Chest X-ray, PA view. Patient: 38 years old, sex M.
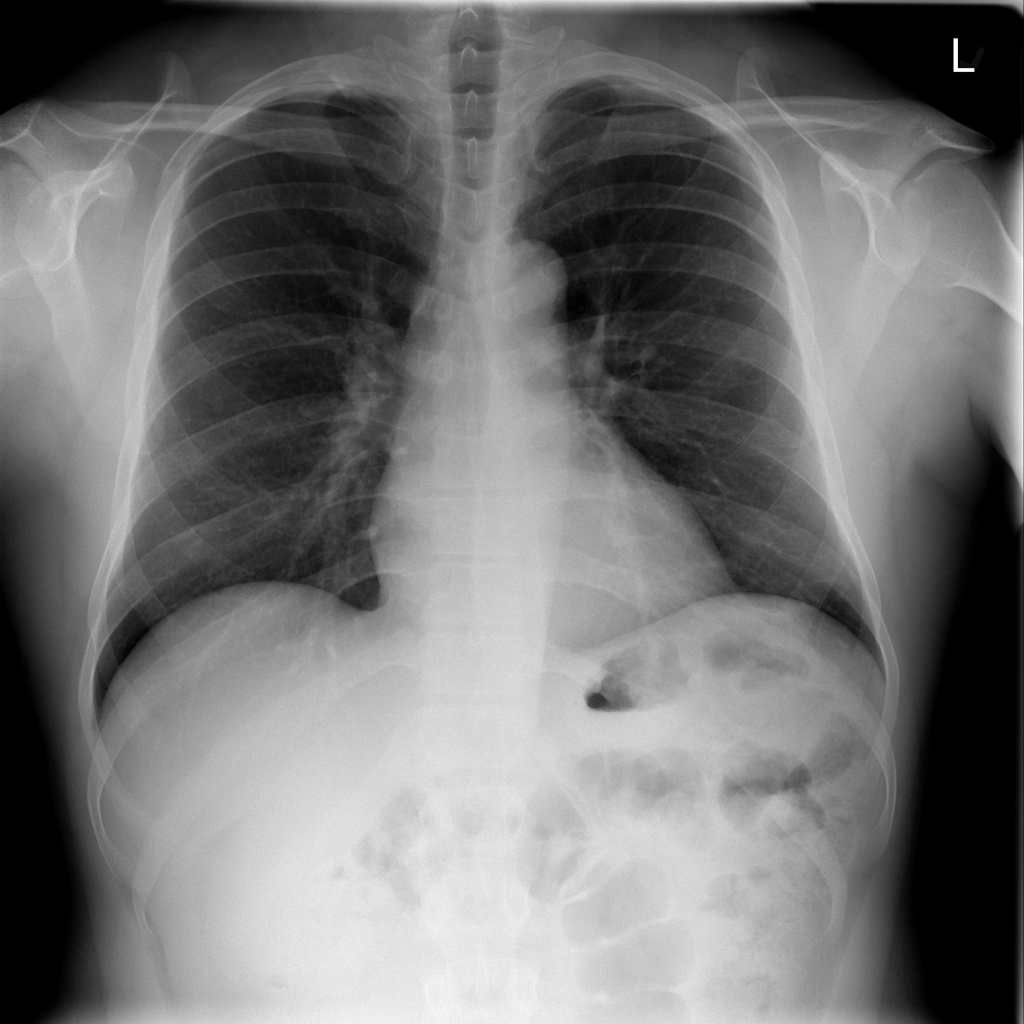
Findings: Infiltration